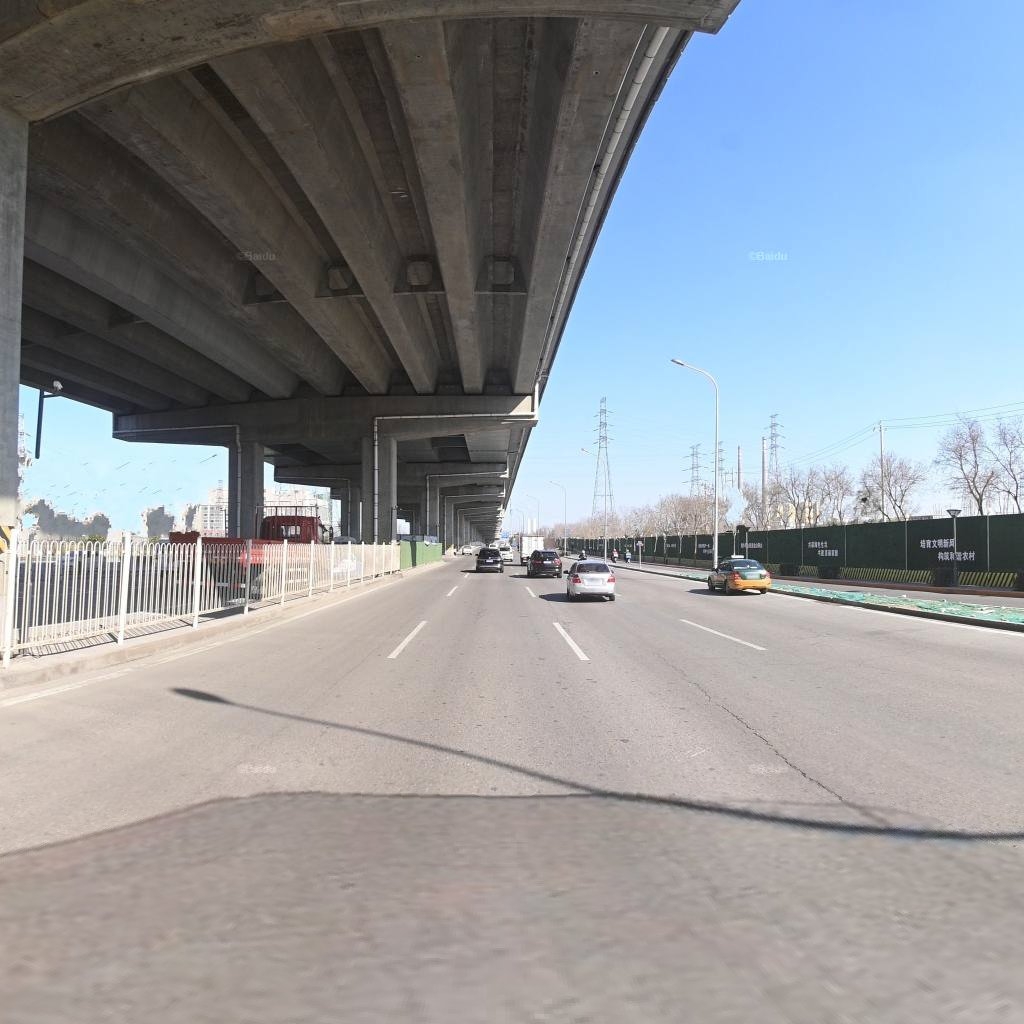
Region: Chaoyang
Road damage annotations: longitudinal crack